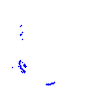
Particle: pion